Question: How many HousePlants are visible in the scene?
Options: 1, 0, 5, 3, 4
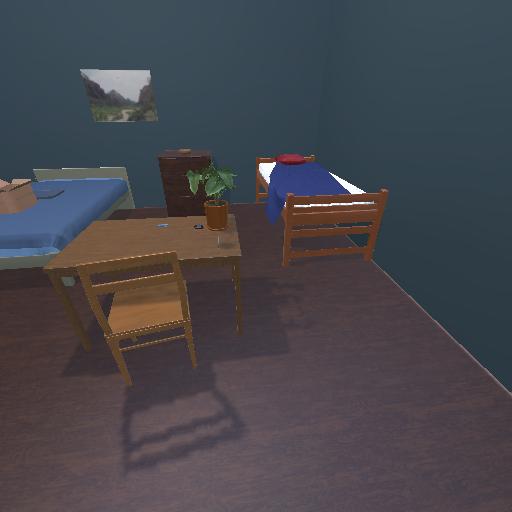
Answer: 1